Interaction volume radius: 10 \u00c5
Interaction volume height: 15 \u00c5
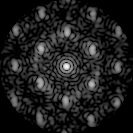
Disorder parameter: 0.4222